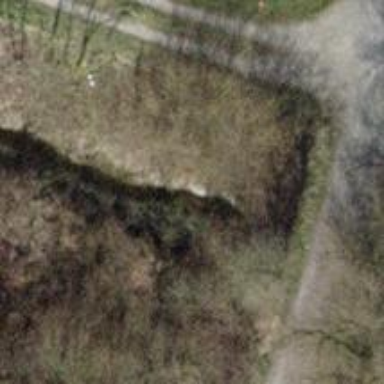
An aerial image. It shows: Culvert tunnel.